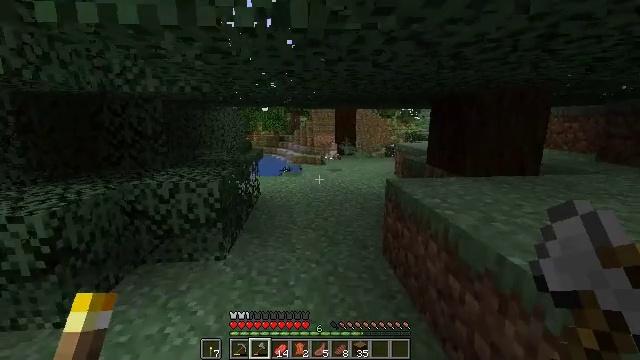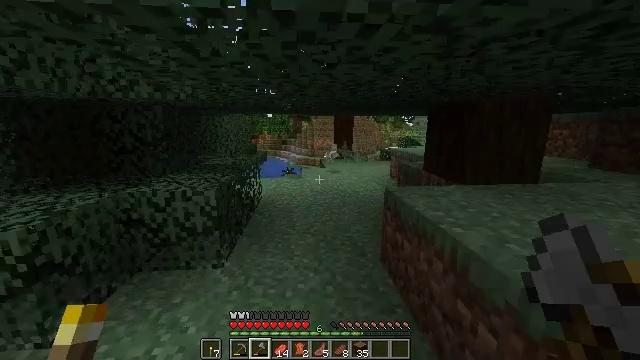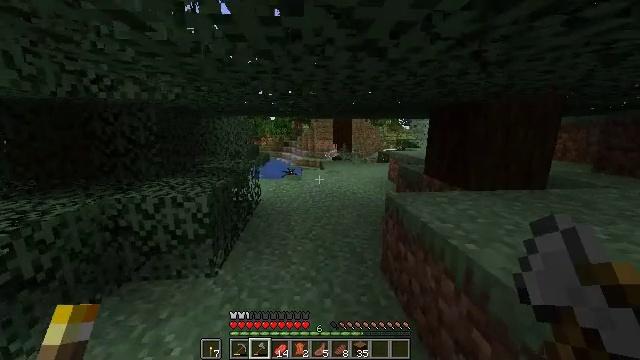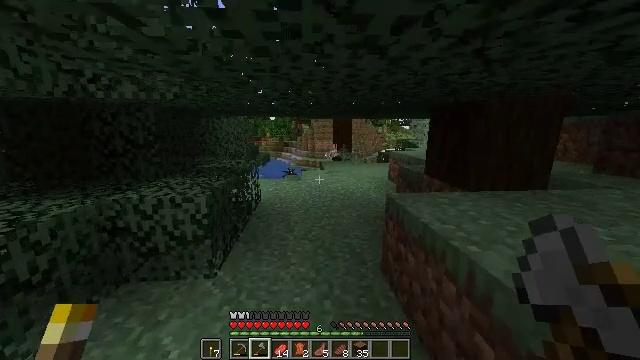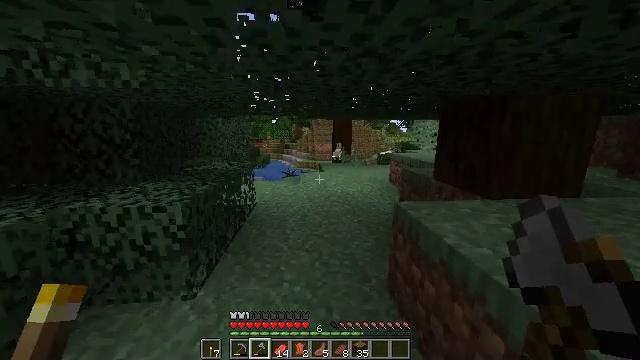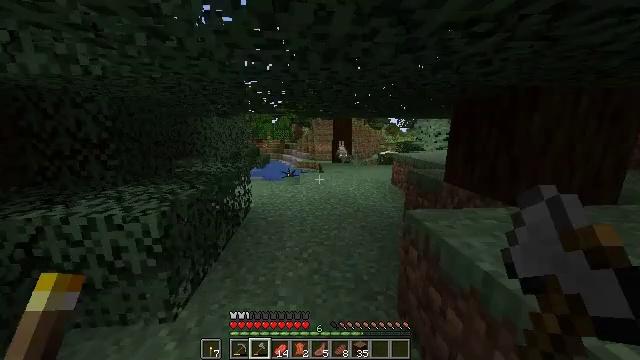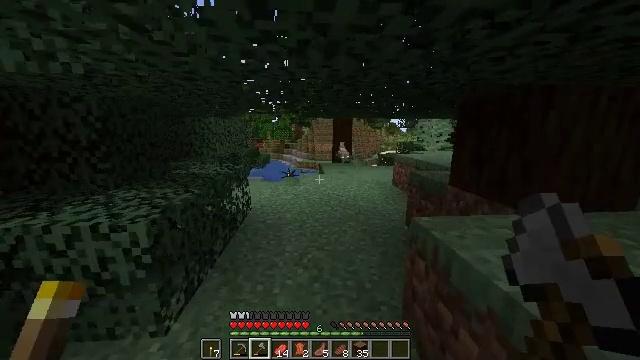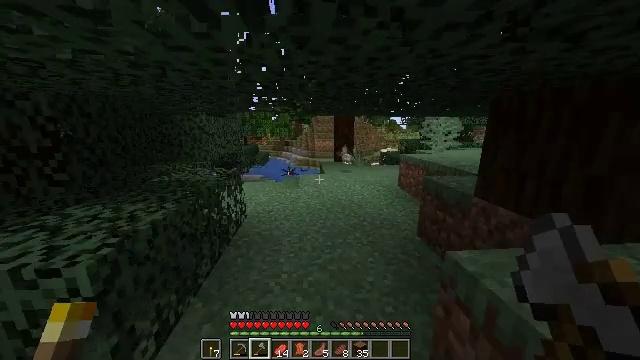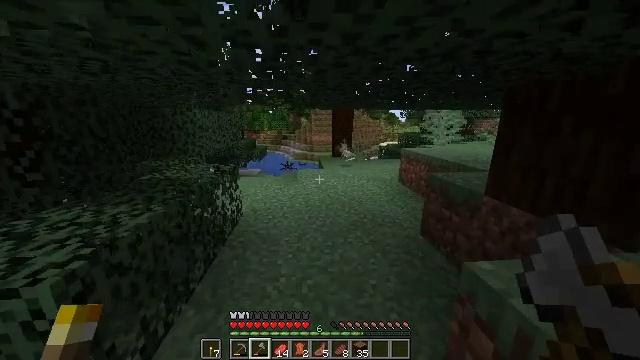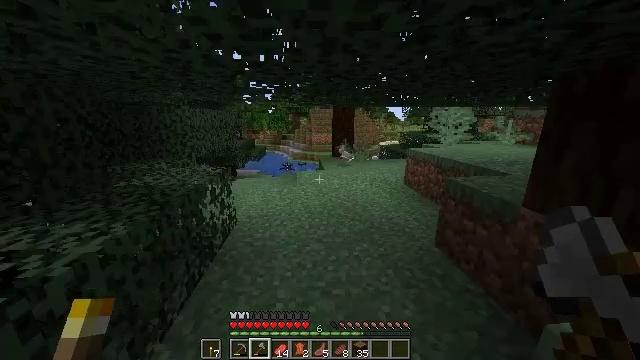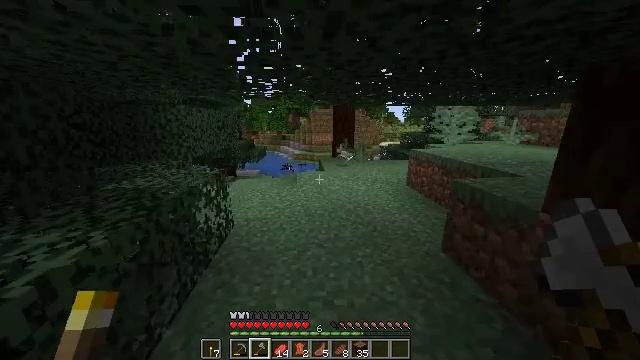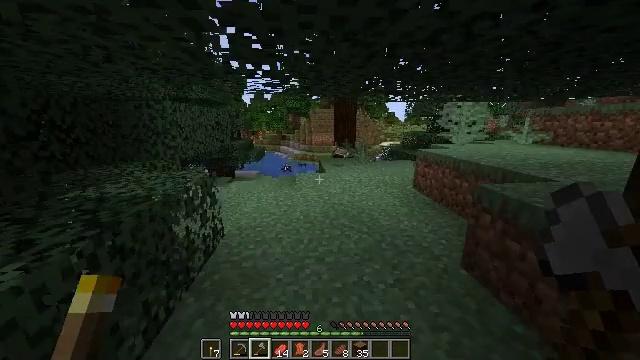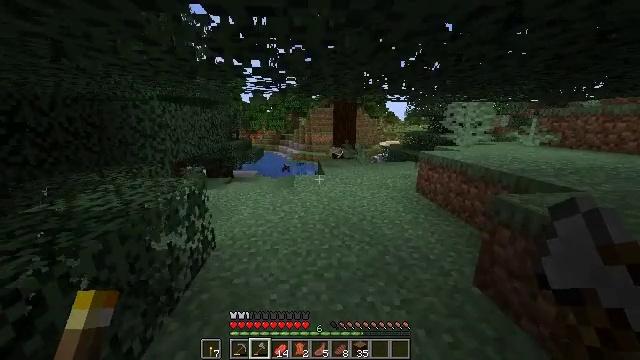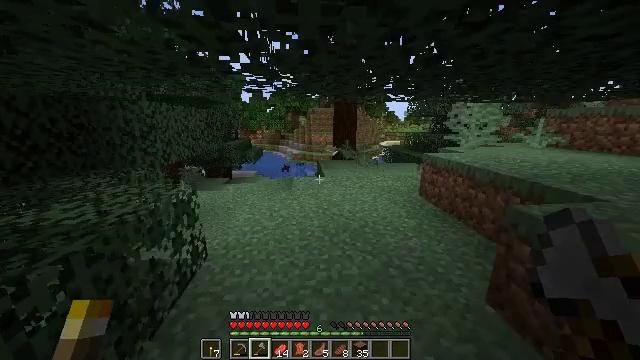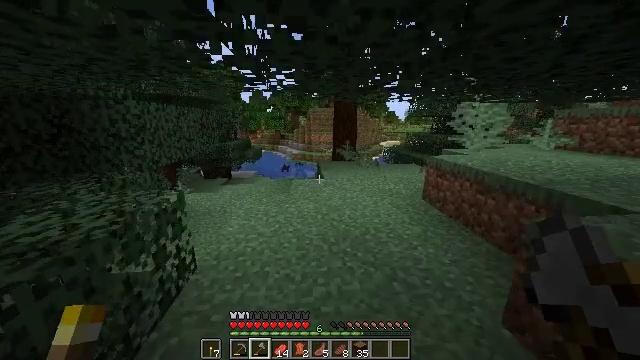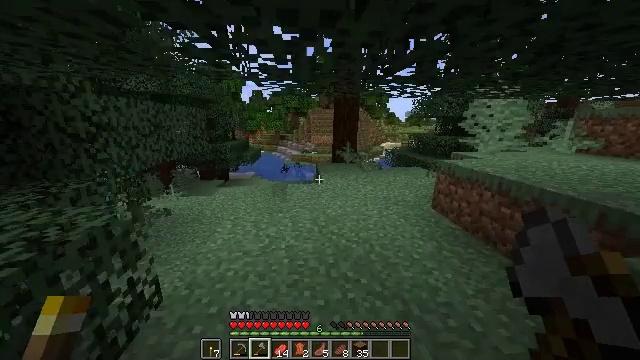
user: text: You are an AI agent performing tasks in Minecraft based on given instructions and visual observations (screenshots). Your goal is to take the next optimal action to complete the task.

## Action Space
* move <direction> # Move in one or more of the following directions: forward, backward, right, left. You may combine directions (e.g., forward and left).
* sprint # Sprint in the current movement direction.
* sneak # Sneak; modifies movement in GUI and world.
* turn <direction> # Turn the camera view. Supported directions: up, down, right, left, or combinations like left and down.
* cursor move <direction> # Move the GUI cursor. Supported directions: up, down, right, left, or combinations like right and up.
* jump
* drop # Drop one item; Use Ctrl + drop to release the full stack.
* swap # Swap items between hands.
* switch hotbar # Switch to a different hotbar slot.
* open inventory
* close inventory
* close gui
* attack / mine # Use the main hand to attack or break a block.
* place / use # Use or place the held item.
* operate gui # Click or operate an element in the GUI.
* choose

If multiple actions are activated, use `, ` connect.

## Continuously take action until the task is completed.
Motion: motion action
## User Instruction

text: Kill mobs.
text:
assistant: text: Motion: move forward, sprint
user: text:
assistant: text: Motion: move forward, sprint
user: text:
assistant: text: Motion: move forward, sprint
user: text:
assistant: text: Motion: move forward, sprint
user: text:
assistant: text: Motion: move forward, sprint
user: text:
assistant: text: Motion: move forward, sprint
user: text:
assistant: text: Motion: move forward, sprint
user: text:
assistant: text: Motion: move forward, sprint, turn down
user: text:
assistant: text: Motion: move forward, sprint
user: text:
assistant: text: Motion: move forward, sprint
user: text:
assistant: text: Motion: move forward, sprint
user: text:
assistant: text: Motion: move forward, sprint
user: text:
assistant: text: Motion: move forward, sprint
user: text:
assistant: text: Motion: move forward, sprint
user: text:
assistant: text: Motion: move forward, sprint
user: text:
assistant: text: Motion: move forward, sprint, turn right
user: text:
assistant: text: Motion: move forward, turn right
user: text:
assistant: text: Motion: move forward
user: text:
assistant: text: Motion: move forward, turn down
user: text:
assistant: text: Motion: move forward
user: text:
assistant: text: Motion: move forward, turn left and down
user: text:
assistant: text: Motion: move forward, turn left and down
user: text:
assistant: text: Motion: move forward, turn left and down
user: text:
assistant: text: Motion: move forward, turn left and down
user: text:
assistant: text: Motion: move forward, turn left and down
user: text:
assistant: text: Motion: move forward
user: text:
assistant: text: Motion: move forward
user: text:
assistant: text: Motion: move forward
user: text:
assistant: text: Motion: move forward
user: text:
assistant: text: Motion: move forward